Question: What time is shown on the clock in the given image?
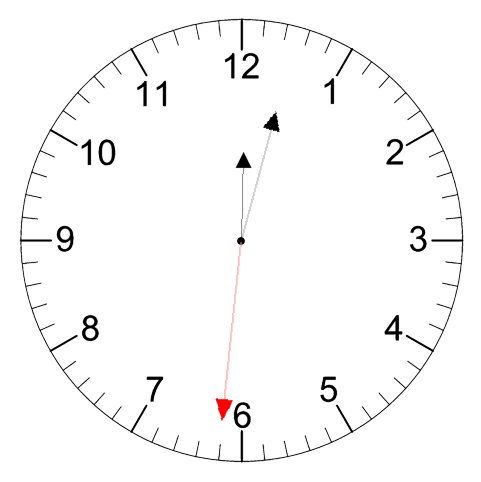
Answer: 12:02:31